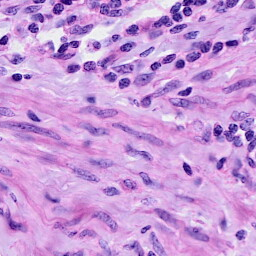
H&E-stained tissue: Cervix